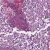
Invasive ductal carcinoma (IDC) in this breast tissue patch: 1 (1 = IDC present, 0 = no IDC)